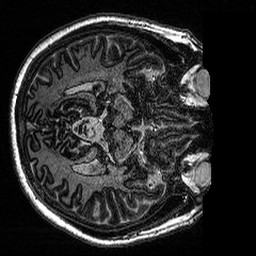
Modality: MP2RAGE
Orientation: axial
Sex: male
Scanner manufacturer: siemens
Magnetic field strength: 3 T
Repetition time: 5 s
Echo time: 0.00292 s